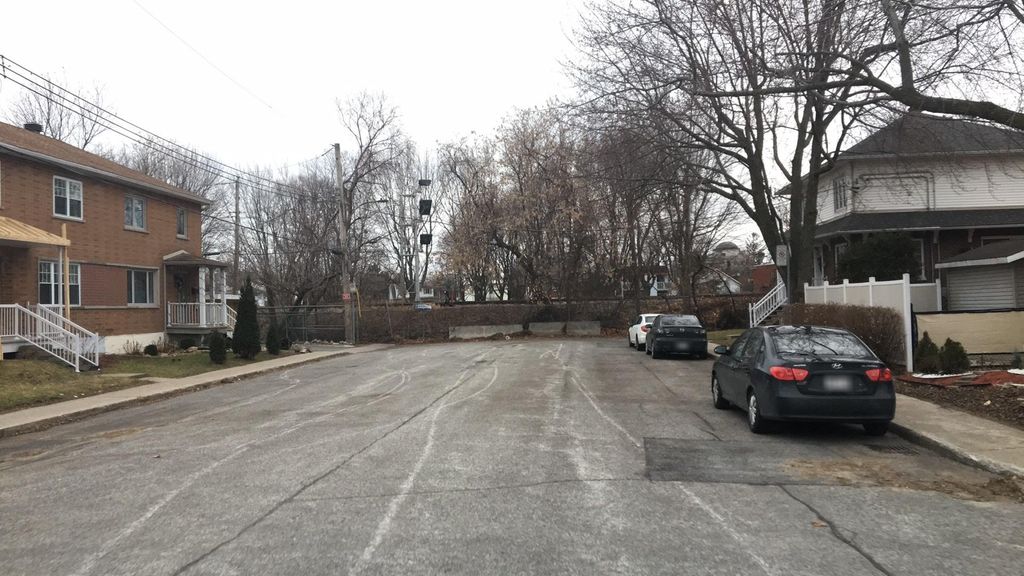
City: montreal